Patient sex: M
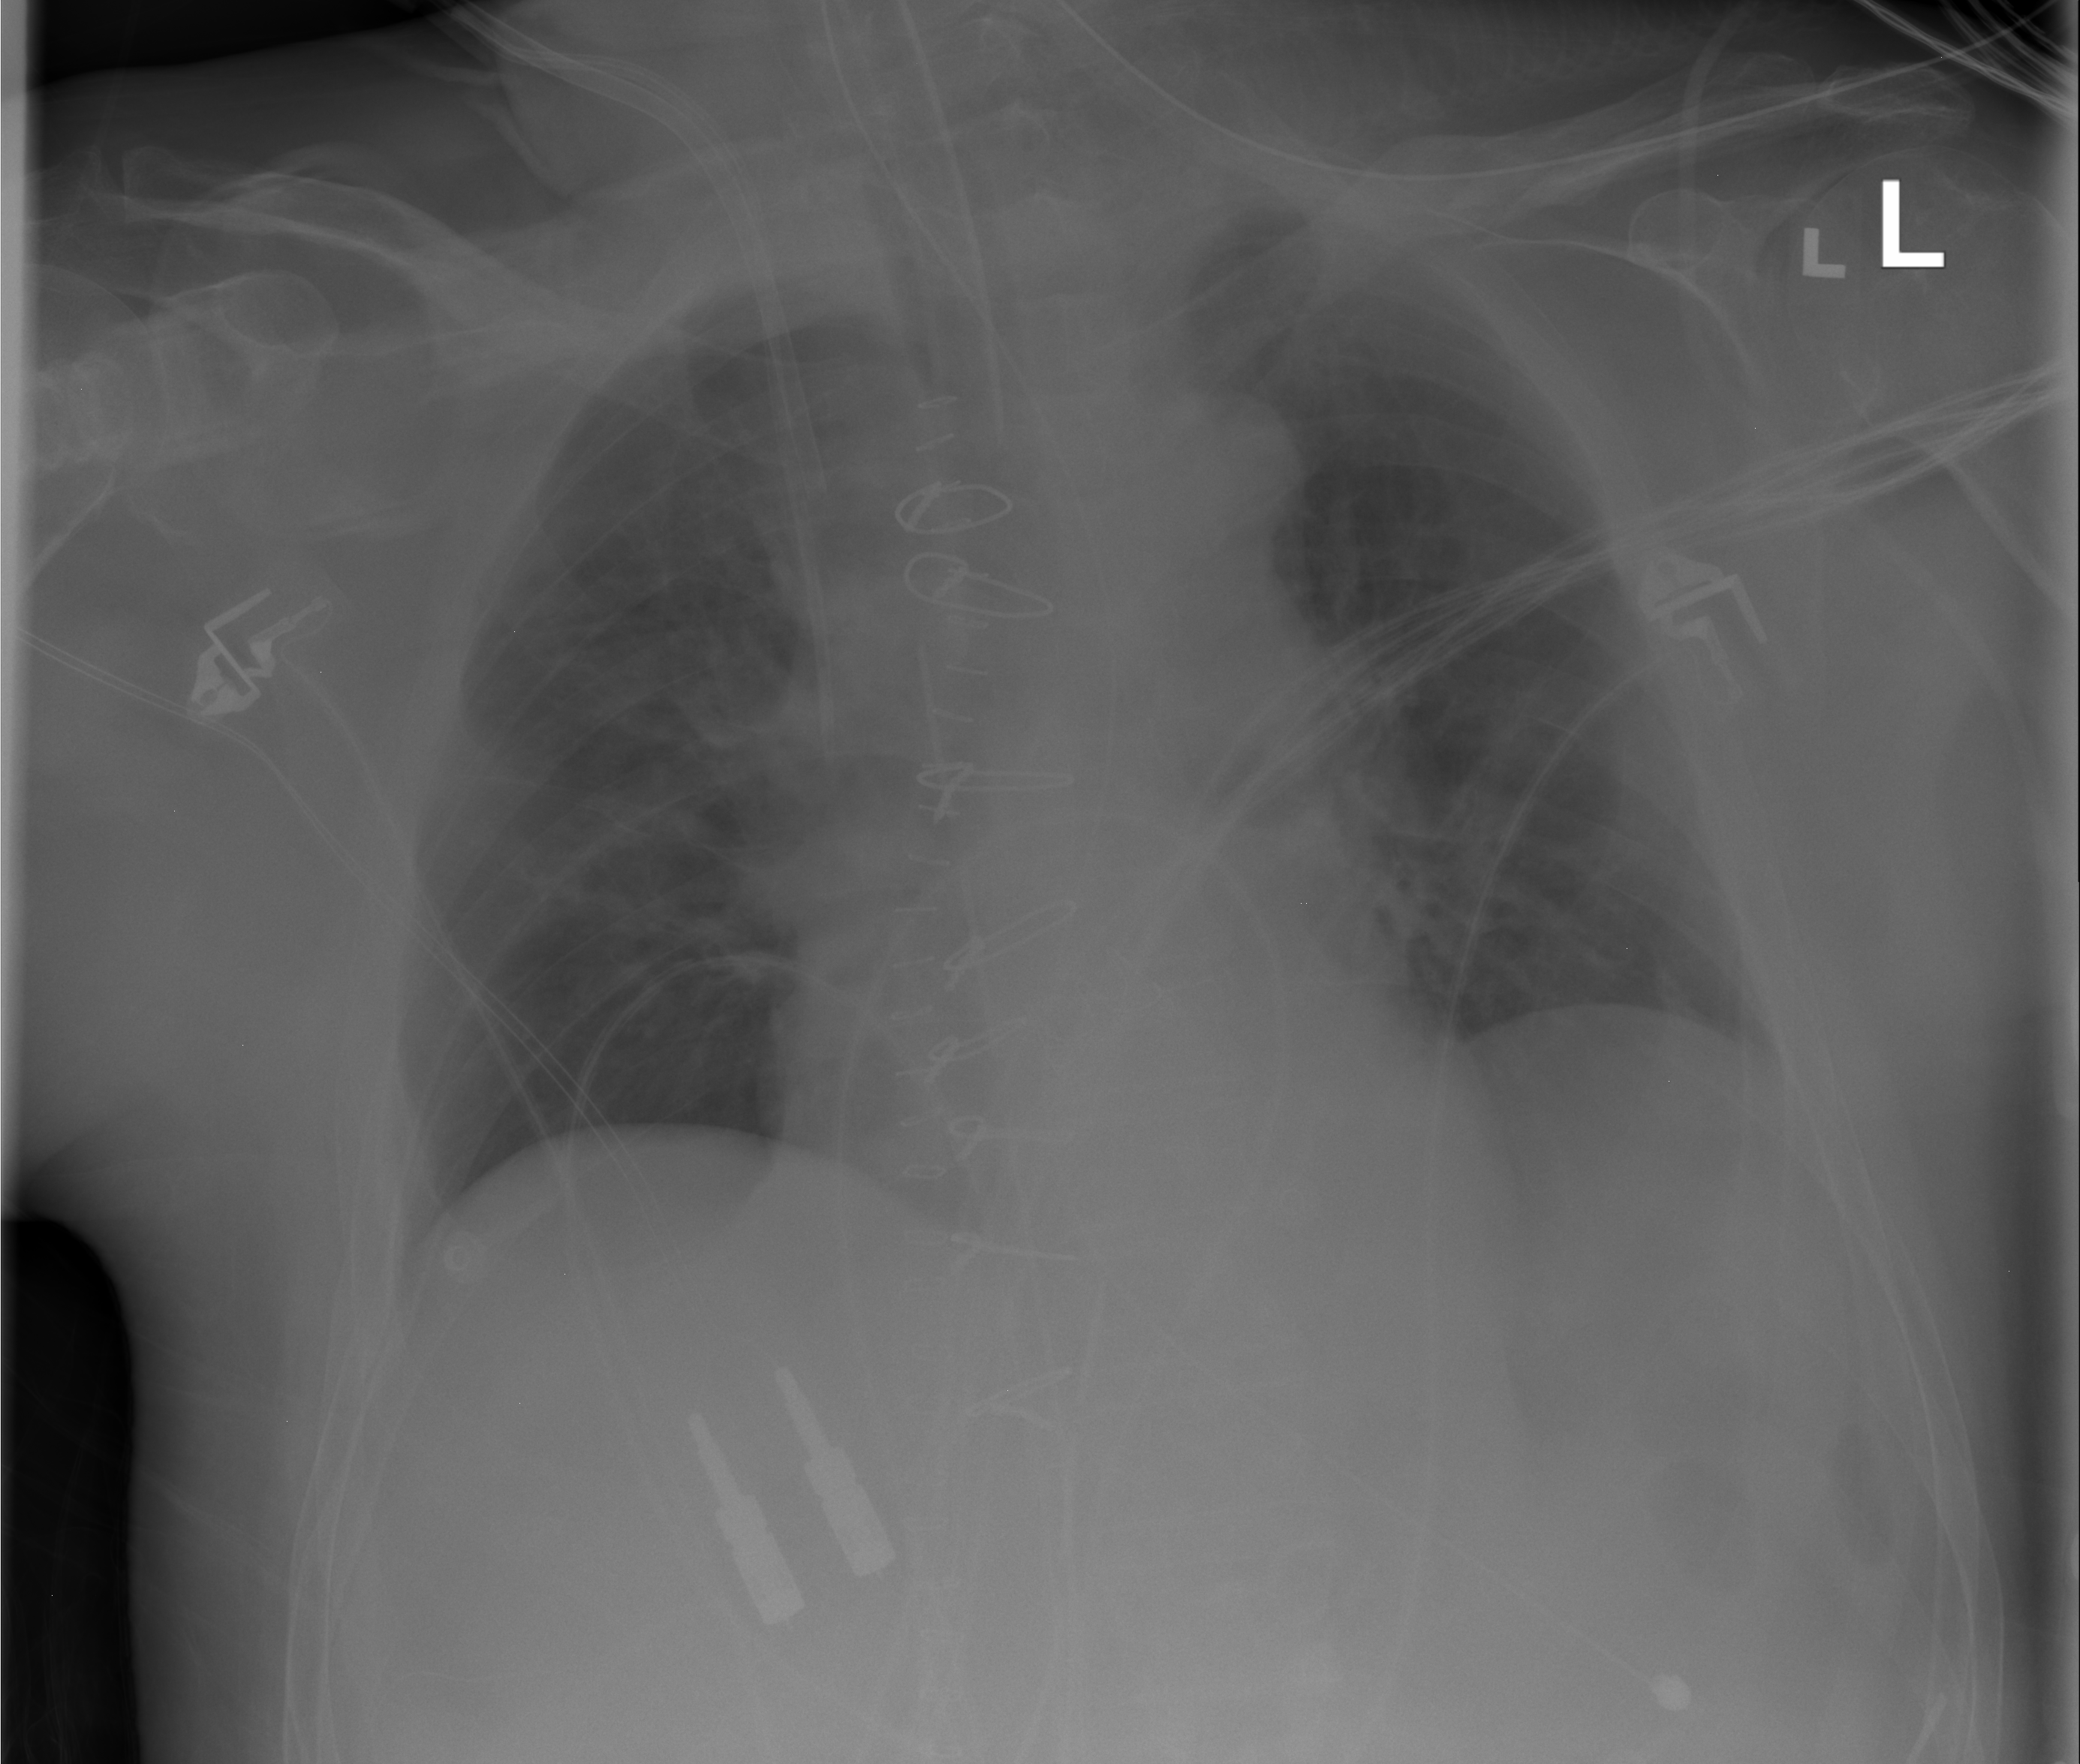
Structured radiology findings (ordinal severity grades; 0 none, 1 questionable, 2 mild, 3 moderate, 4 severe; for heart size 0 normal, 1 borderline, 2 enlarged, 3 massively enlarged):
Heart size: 0
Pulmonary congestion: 0
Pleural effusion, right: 0
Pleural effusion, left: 0
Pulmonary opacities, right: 2
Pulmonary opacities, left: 1
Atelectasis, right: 2
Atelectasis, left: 1